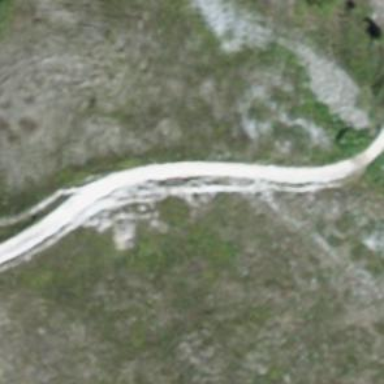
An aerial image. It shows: Path.